Question: I wanted to download simulator components (Xcode 6.2), but during progress my internet connection was lost. Xcode still shows I've already have installed 7.1 simulator. Do you know how to force reinstall iOS simulator? I've done following steps:
- -
It doesn't work... I would appreciate any help!

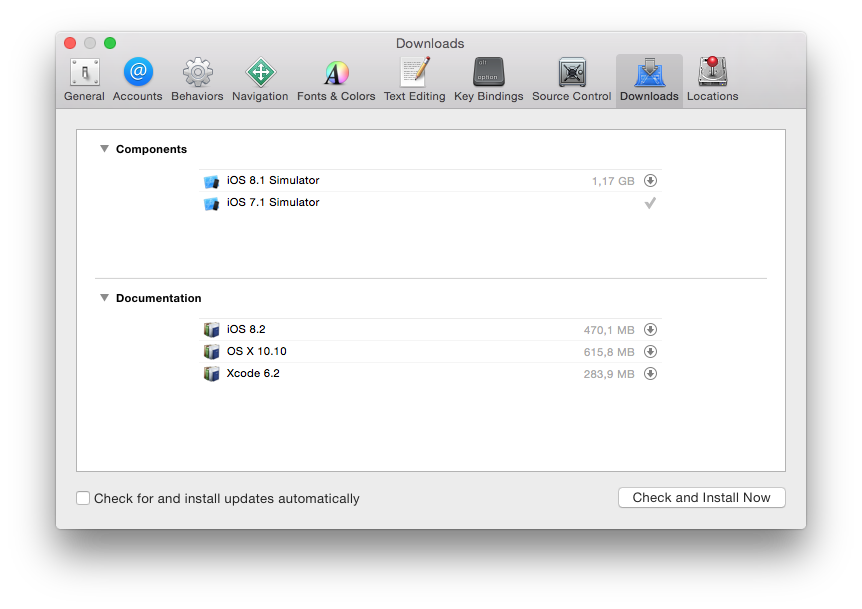
Answer: I experienced the same issue this morning. What solved it for me was entering this in terminal:
'''
sudo rm -rf /Library/Developer/CoreSimulator/Profiles/Runtimes/iOS\ 7.1.simruntime
'''
Edit: Forgot '-r' flag
Be sure to add your devices back in the devices window.